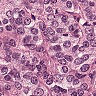
Metastatic tissue present: yes